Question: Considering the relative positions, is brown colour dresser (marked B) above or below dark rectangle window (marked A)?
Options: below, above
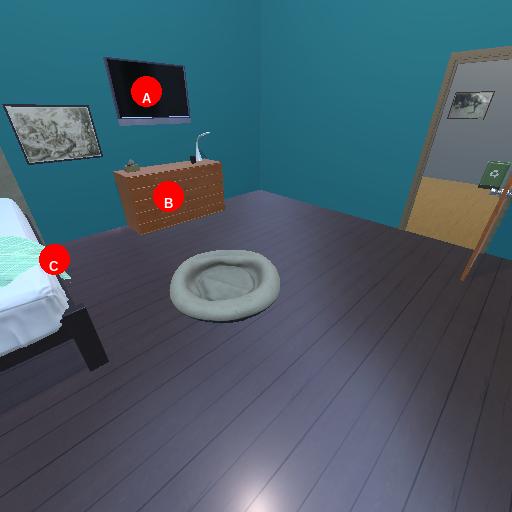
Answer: below